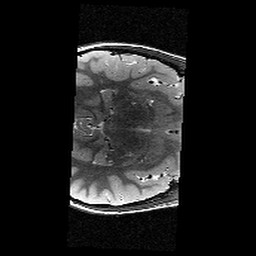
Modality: T2w
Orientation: axial
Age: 11
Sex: female
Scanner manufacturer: siemens
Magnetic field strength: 3 T
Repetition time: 9.23 s
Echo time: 0.067 s